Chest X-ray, PA view. Patient: 58 years old, sex M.
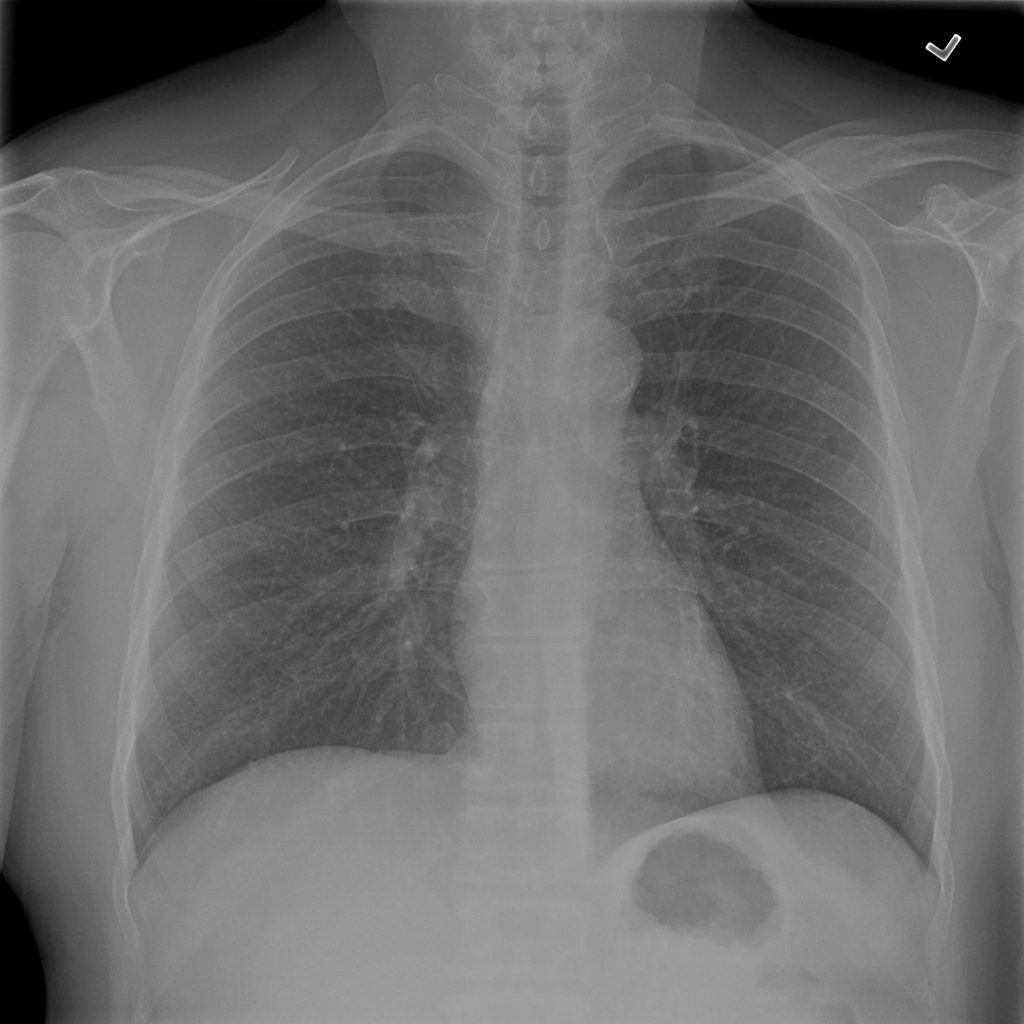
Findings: No Finding